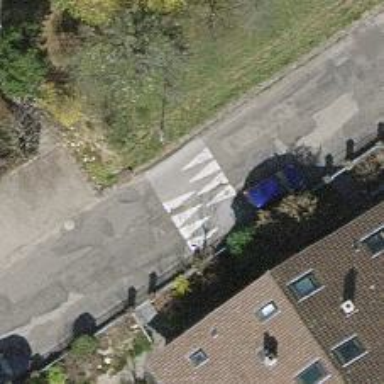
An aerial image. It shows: Traffic hump for calming the traffic.